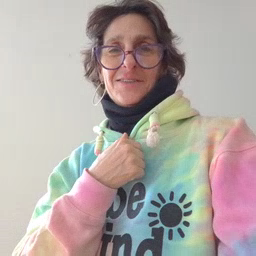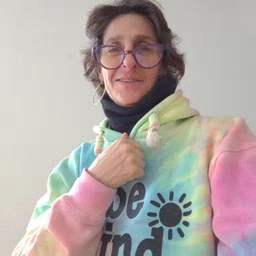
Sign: pretty